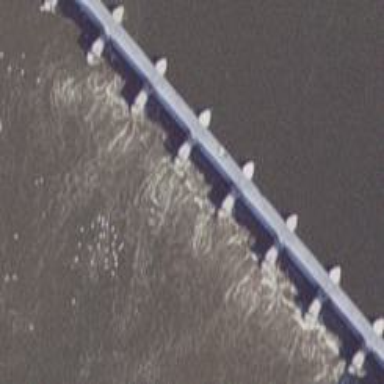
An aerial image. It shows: Weir along the waterway.